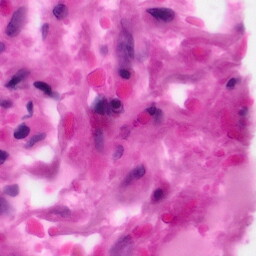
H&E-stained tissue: Pancreatic